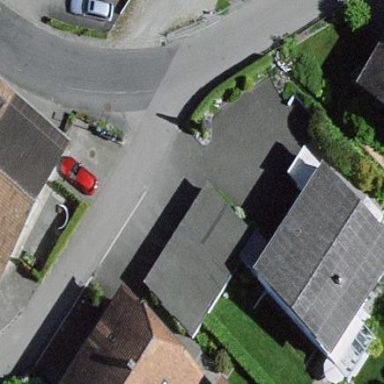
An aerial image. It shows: Garage building.